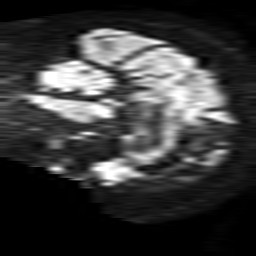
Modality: TRACE
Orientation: sagittal
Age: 78
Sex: female
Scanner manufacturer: philips
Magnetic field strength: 1.5 T
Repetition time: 3.359 s
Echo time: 0.08969 s